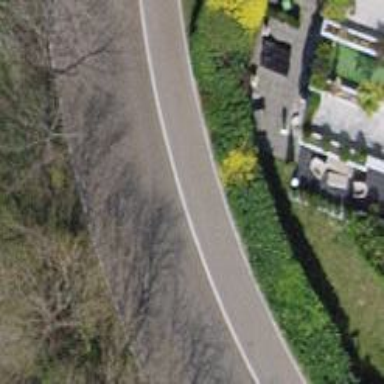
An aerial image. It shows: Hedge acting as barrier.